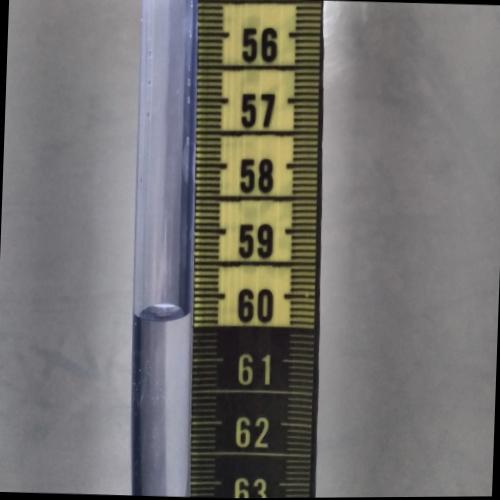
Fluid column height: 60.3 cm